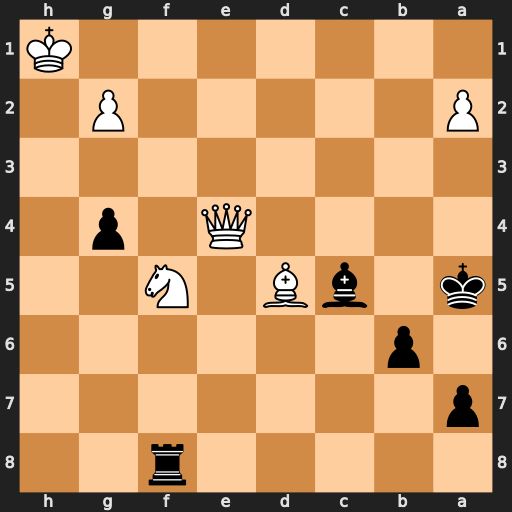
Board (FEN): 5r2/p7/1p6/k1bB1N2/4Q1p1/8/P5P1/7K
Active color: b
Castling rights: -
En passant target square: -
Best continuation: Rh8+ Nh6 Rxh6#